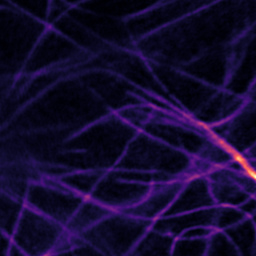
Label: Super-resolution Microtubules image